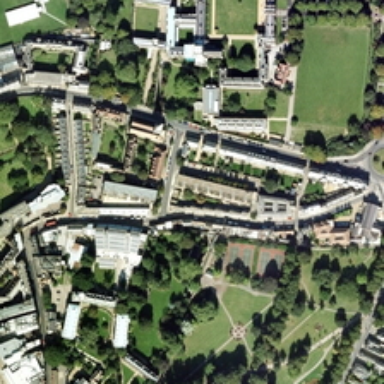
A building is surrounded by dark green trees .